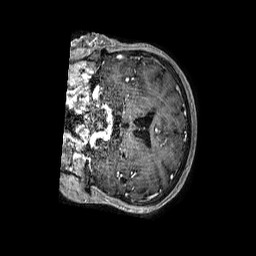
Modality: T1w
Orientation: coronal
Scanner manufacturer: philips
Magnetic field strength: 3 T
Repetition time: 0.006679 s
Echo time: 0.002992 s